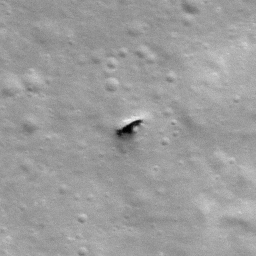
Pit: Stevinus 19
Host crater: Stevinus
Host type: impact_melt
Lunar coordinates: latitude -32.934, longitude 53.798